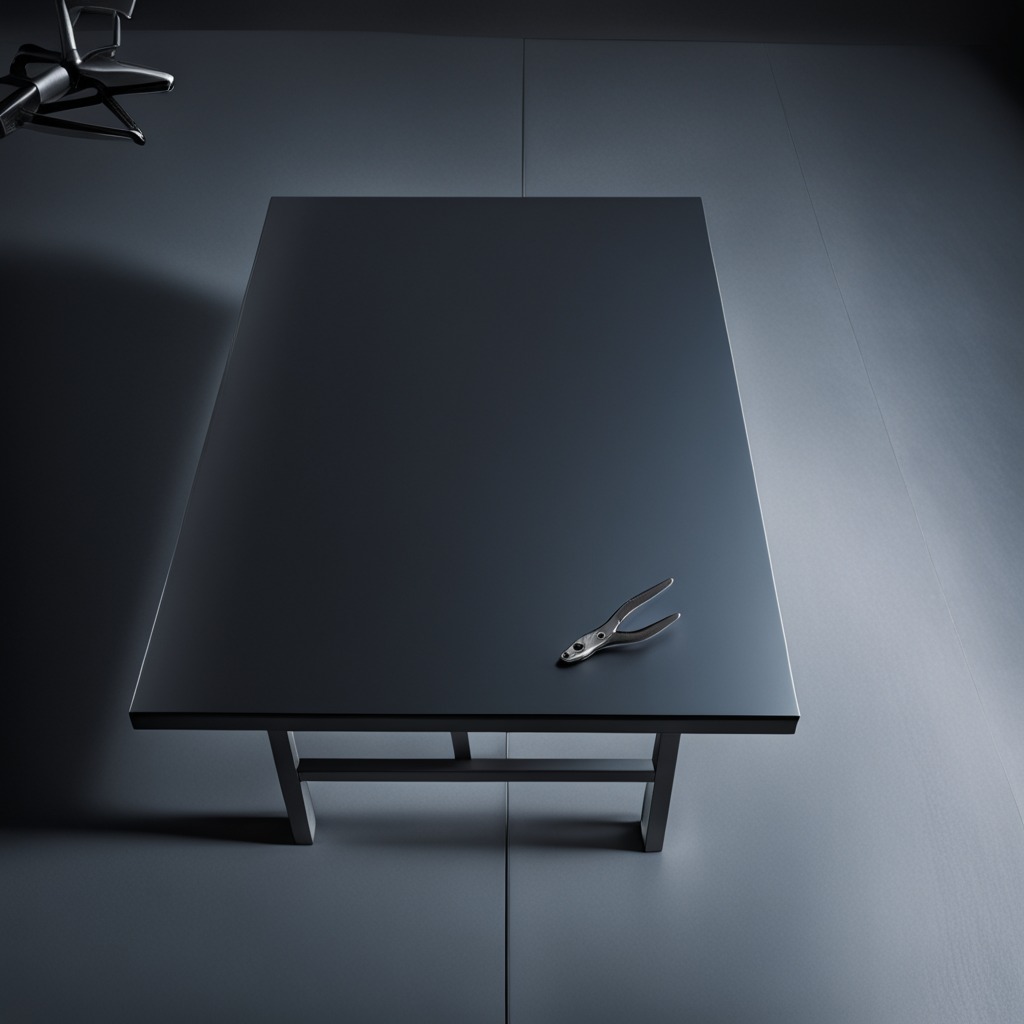
A plier lies on the tabletop.